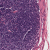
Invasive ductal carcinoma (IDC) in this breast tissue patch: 0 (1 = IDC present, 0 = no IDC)